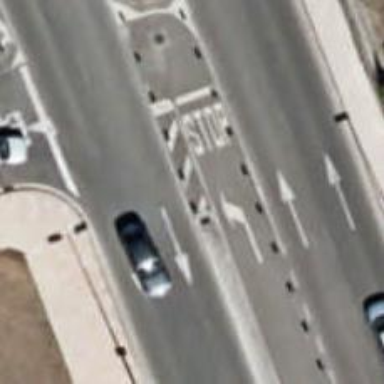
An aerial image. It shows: Bollard.